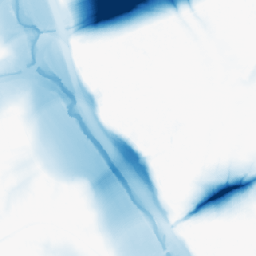
Category: morphological
Decomposition family: morphological
Decomposition parameters: operation: closing
size: 50
Upsampling method: area
Upsampling parameters: scale: 8
Upsampling scale: 8